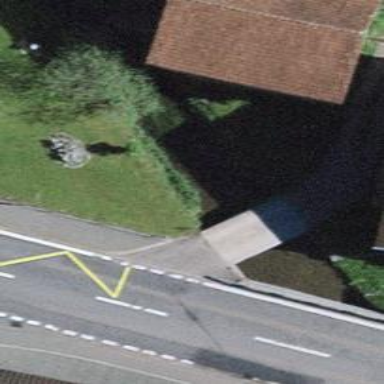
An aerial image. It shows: Unpaved footway on bridge.